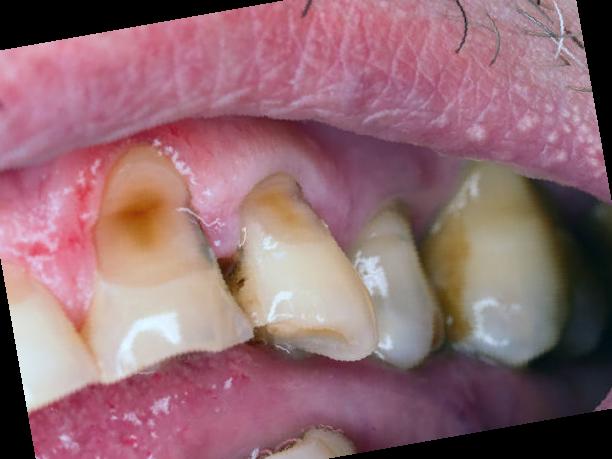
Condition: Gingivitis